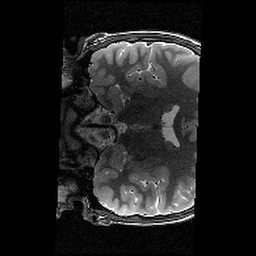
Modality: T2w
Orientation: coronal
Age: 11
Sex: male
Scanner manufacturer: siemens
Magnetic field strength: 3 T
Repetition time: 9.23 s
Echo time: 0.067 s